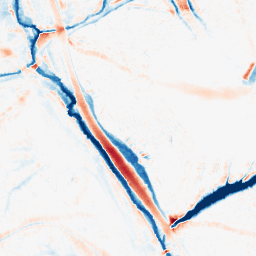
Category: morphological
Decomposition family: morphological_ellipse
Decomposition parameters: operation: average
width: 20
height: 20
Upsampling method: sinc_hamming
Upsampling parameters: scale: 2
kernel_size: 4
Upsampling scale: 2